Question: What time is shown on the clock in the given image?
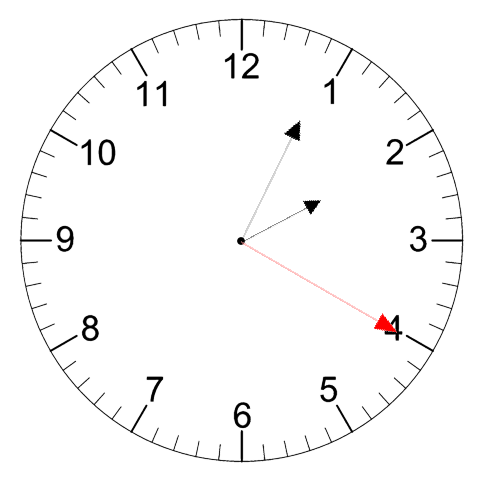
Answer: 02:04:20